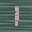
Label: 1